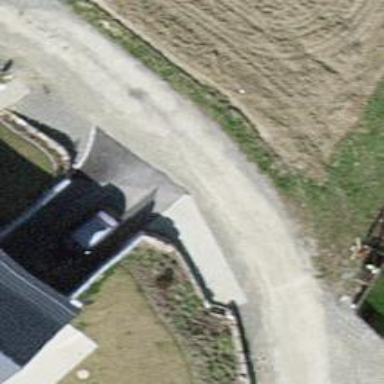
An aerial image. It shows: Residential road with pebblestone surface.